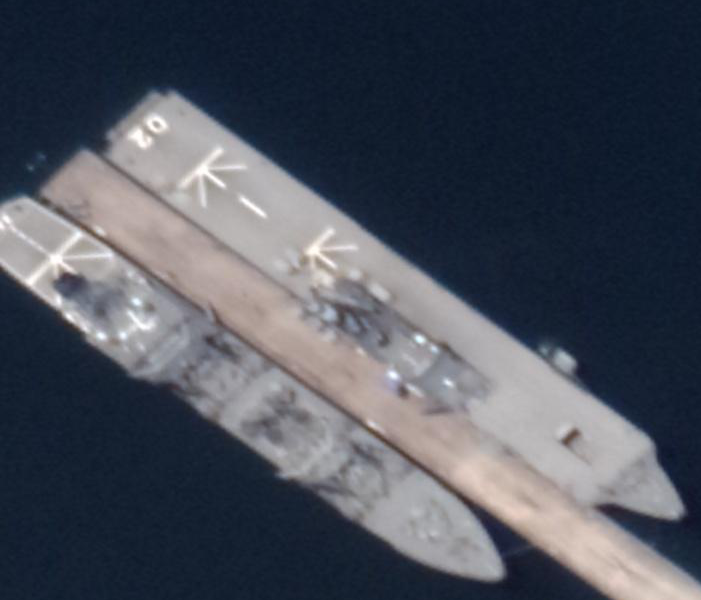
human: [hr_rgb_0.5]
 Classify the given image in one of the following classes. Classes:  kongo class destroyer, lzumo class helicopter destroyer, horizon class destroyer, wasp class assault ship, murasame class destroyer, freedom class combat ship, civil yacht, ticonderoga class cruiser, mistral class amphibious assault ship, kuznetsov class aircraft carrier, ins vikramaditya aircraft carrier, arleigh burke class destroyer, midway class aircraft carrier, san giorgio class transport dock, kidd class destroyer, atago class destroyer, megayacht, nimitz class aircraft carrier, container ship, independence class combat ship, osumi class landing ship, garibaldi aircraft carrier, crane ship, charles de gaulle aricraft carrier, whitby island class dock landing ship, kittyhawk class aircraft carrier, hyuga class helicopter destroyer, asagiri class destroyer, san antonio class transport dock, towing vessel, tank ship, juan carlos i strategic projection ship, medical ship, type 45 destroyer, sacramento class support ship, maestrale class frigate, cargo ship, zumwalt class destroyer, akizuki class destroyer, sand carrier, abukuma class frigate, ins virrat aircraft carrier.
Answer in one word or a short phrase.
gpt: Osumi class landing ship